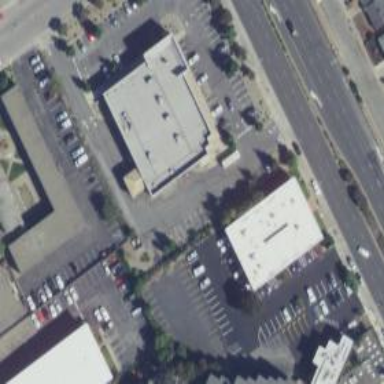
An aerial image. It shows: Building that is pharmacy providing healthcare services.